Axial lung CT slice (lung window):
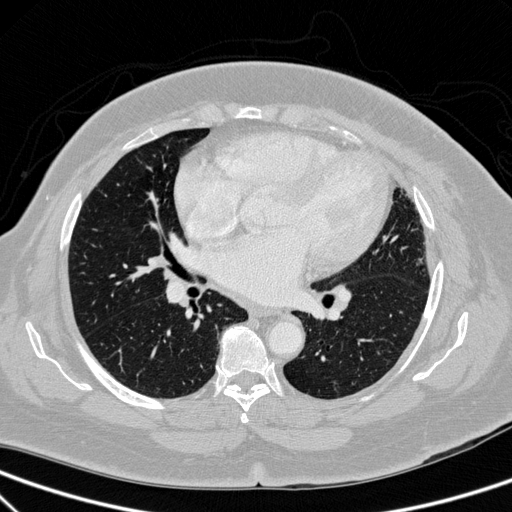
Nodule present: no